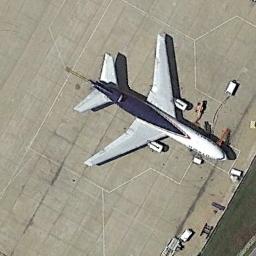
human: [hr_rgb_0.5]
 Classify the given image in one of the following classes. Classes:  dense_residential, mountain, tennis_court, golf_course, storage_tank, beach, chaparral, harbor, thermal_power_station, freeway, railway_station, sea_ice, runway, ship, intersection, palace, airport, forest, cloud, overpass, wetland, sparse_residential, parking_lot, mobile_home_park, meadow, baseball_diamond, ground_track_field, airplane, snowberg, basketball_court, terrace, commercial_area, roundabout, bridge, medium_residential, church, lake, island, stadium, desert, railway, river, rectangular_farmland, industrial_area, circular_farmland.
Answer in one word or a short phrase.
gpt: airplane